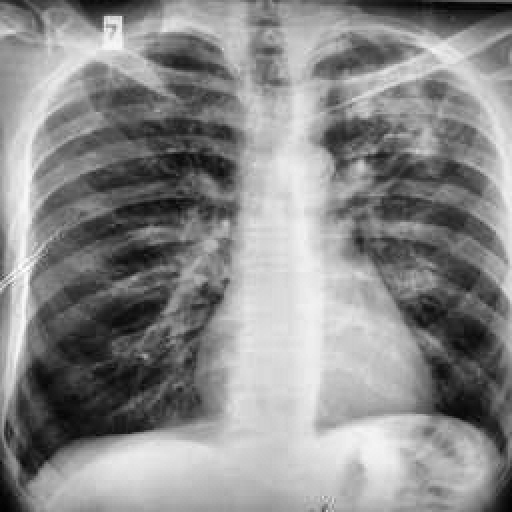
Finding: TUBERCULOSIS